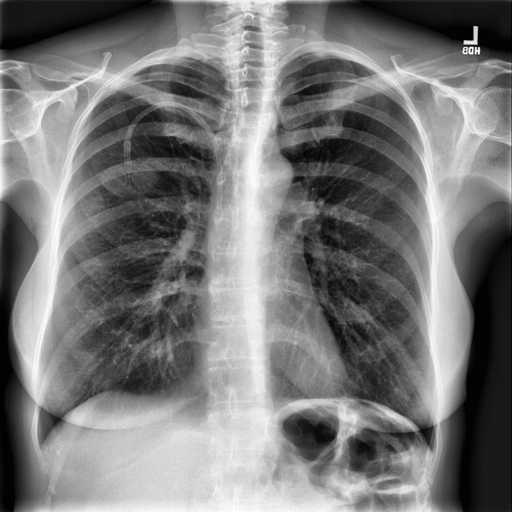
Finding: NORMAL